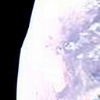
Label: sunburn